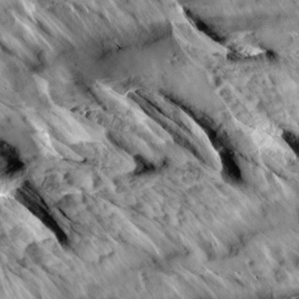
Label: non_frost